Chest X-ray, PA view. Patient: 28 years old, sex F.
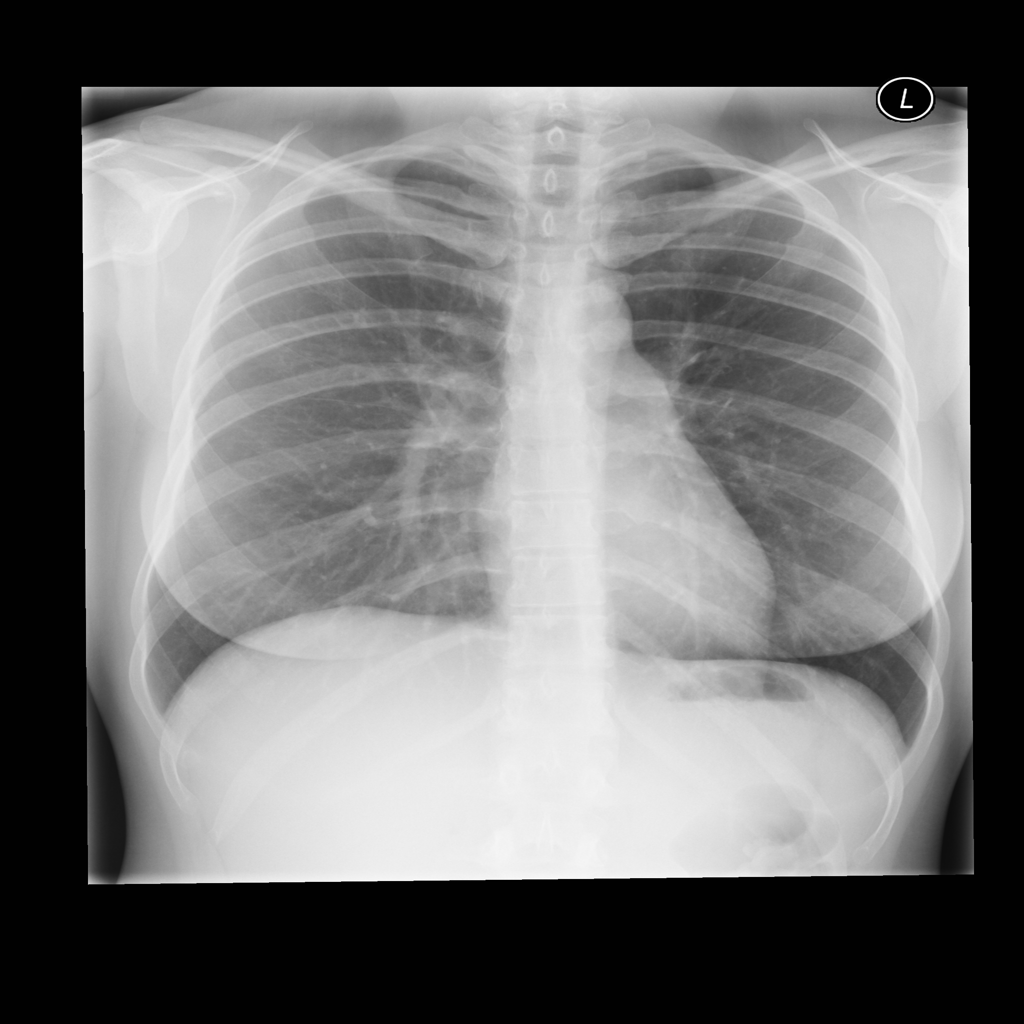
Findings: No Finding